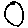
Label: circle